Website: walmart
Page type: receipt
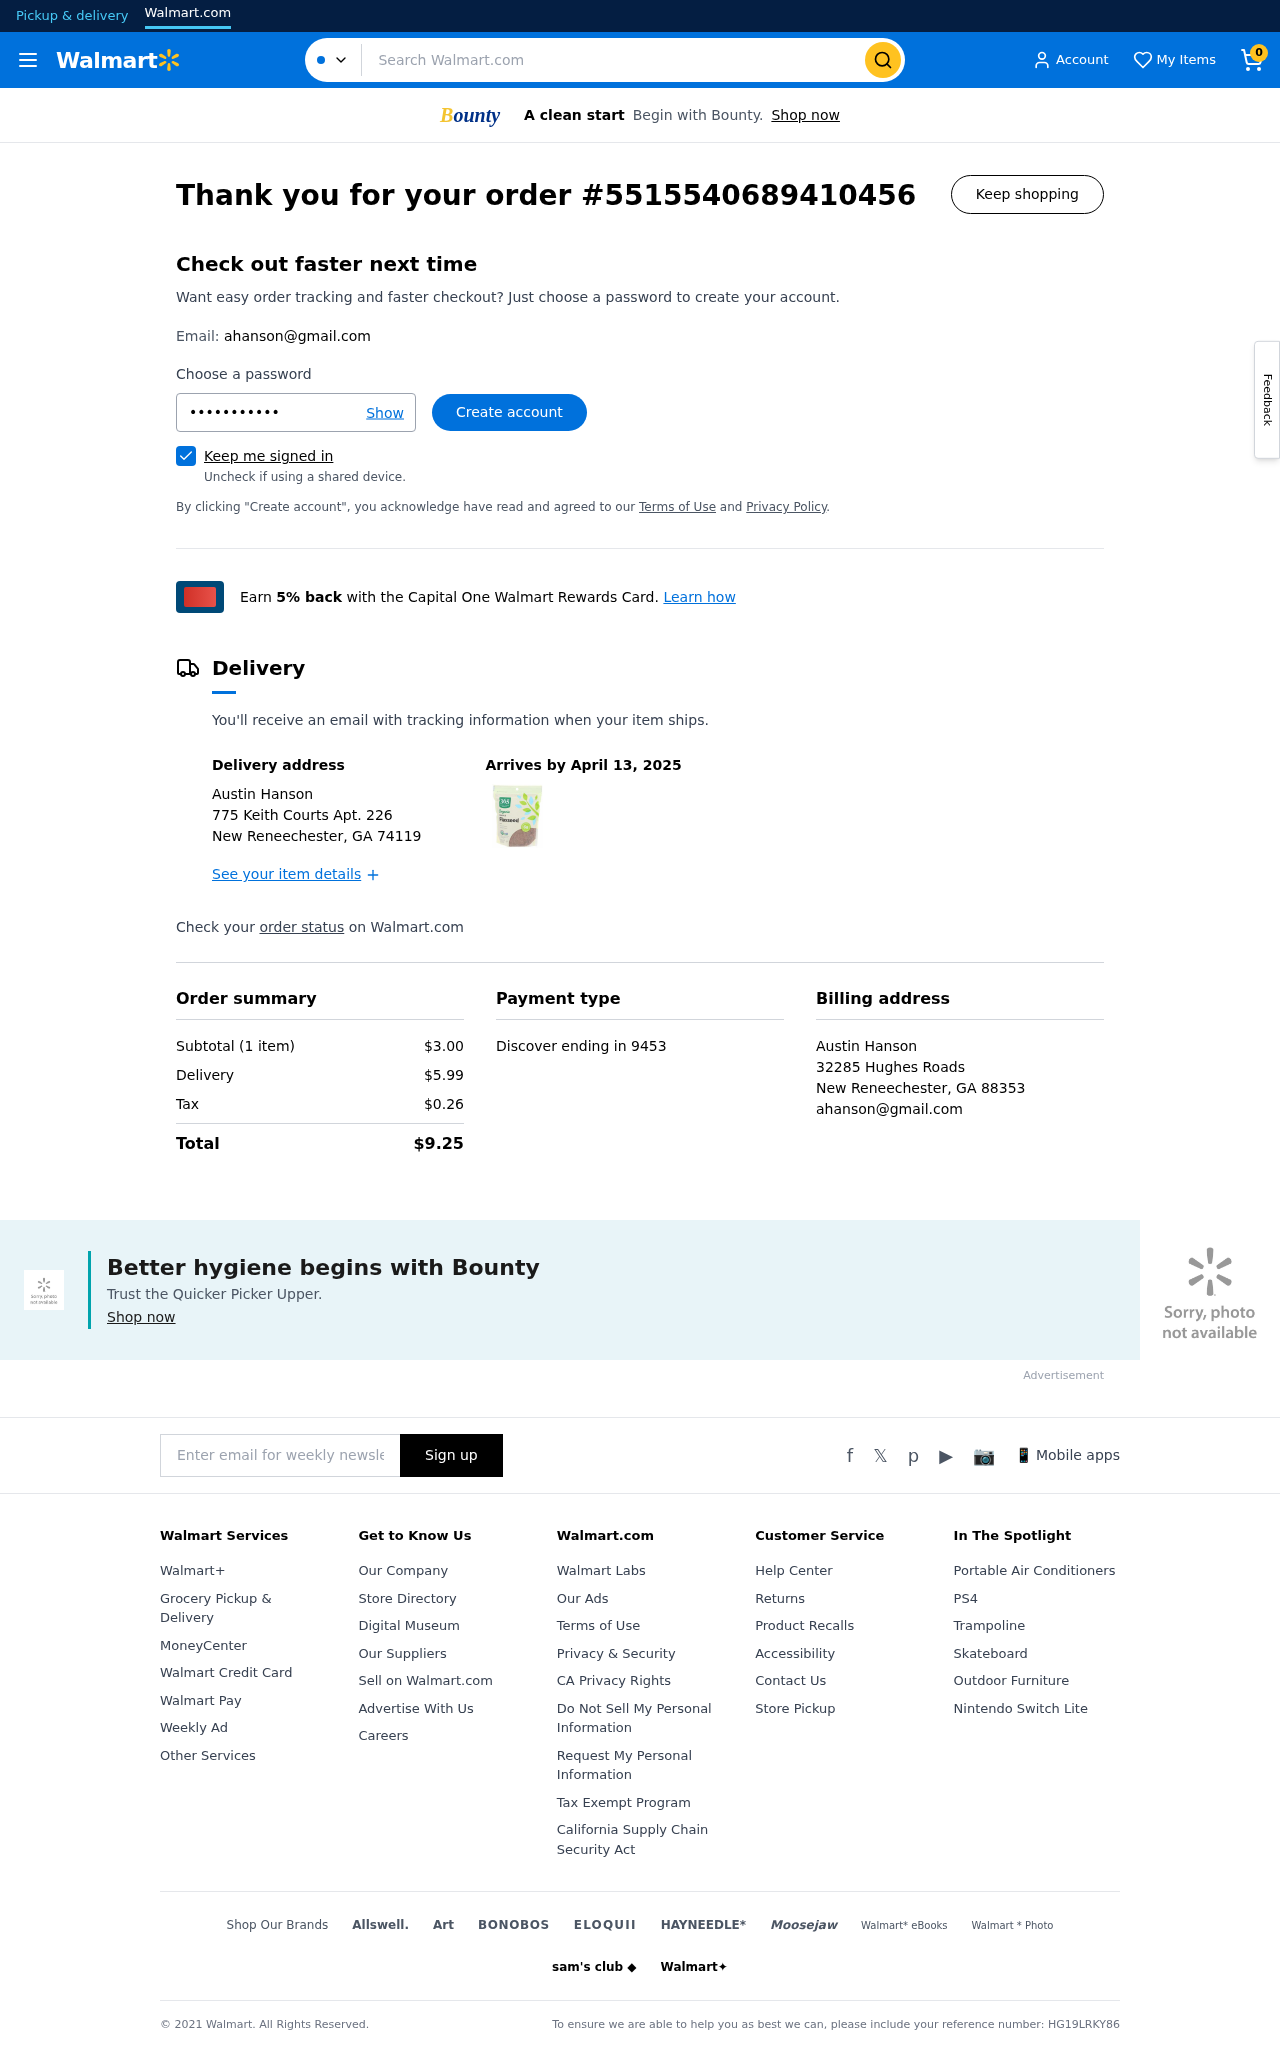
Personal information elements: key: PII_CARD_LAST4
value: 9453
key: PII_CARD_TYPE
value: Discover
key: PII_CITY_STATE_ZIP
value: New Reneechester, GA 74119
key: PII_CITY_STATE_ZIP2
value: New Reneechester, GA 88353
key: PII_EMAIL
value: ahanson@gmail.com
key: PII_EMAIL2
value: ahanson@gmail.com
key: PII_FULLNAME
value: Austin Hanson
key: PII_FULLNAME2
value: Austin Hanson
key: PII_STREET
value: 775 Keith Courts Apt. 226
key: PII_STREET2
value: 32285 Hughes Roads
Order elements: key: ORDER_NUM_ITEMS
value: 0
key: ORDER_ID
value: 5515540689410456
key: ORDER_DELIVERY_DATE
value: April 13, 2025
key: ORDER_NUM_ITEMS
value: Subtotal (1 item)
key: ORDER_SUBTOTAL
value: $3.00
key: ORDER_SHIPPING_COST
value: $5.99
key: ORDER_TAX
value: $0.26
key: ORDER_TOTAL
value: $9.25
Search elements: key: HEADER_SEARCH
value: Search Walmart.com